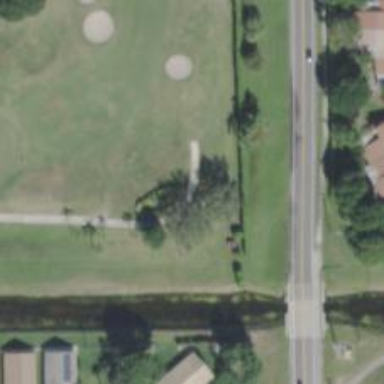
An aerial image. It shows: Golf cartpath that is also road path.